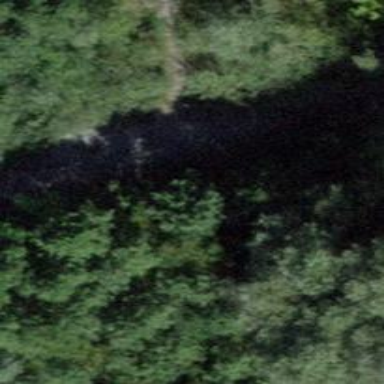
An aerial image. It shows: There is ford in the area.